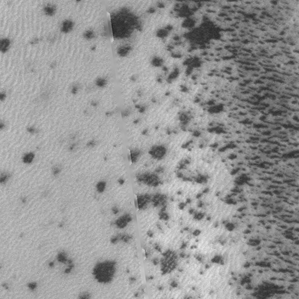
Label: frost